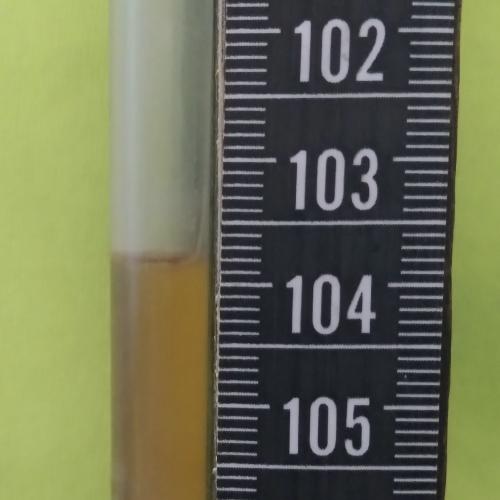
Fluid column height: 103.8 cm